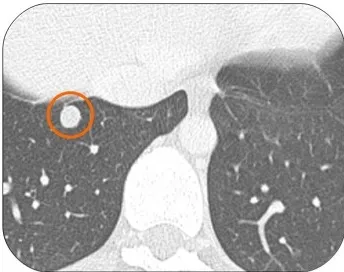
The CT scan of this patient showed lung metastases from synovial sarcoma at the baseline in February 2015 (A).
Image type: radiology (ct)